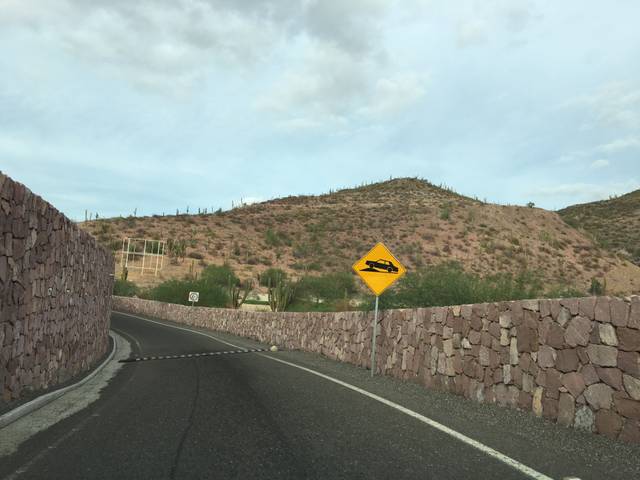
Region: Mexico
Coordinates: 24.213, -110.295